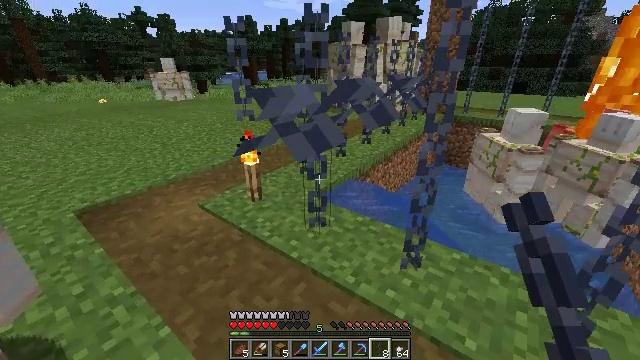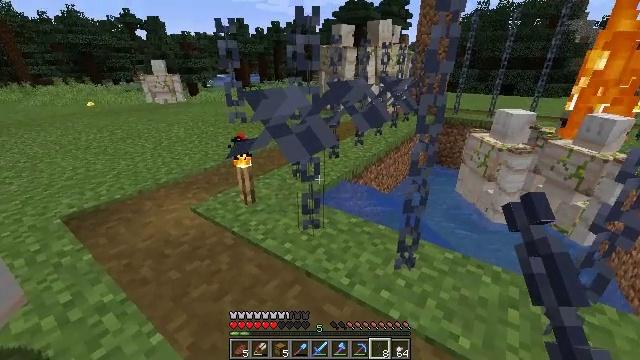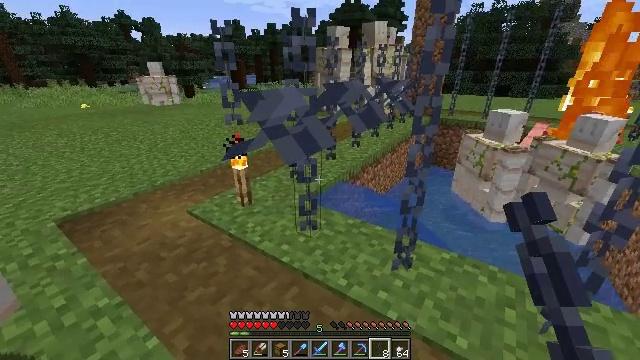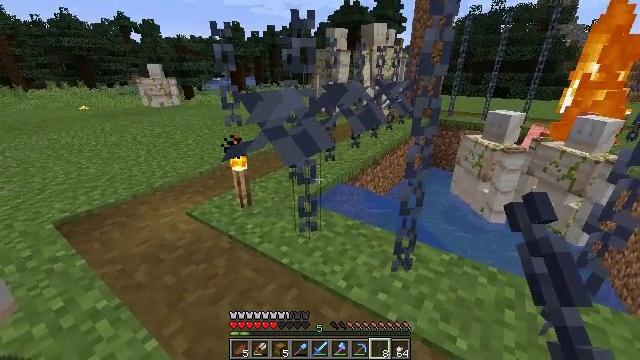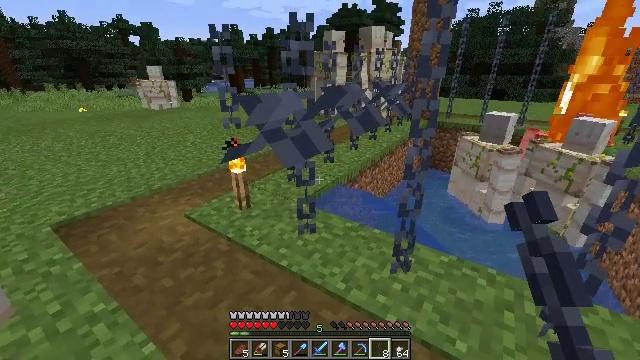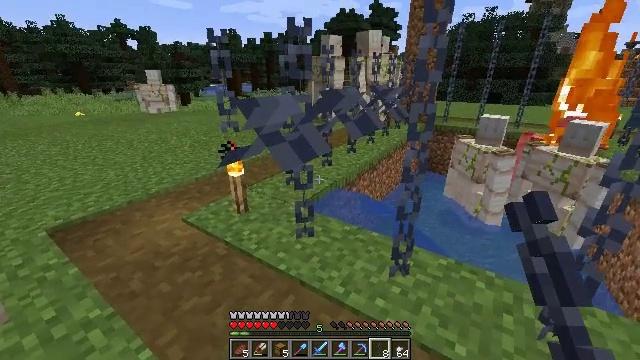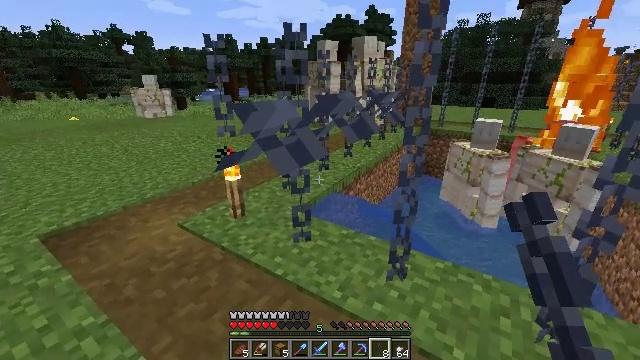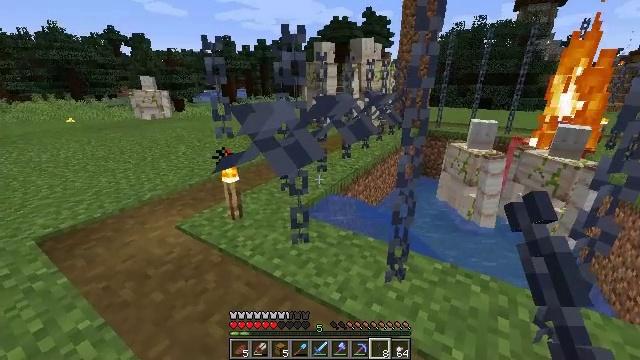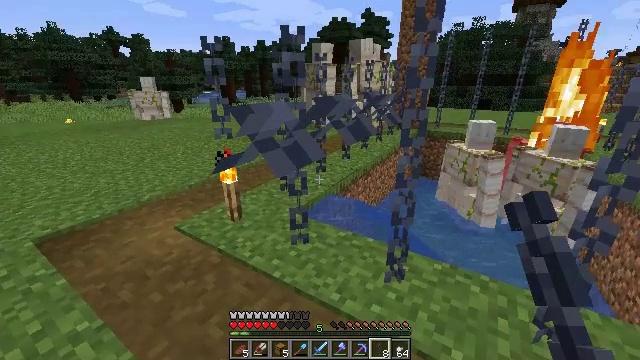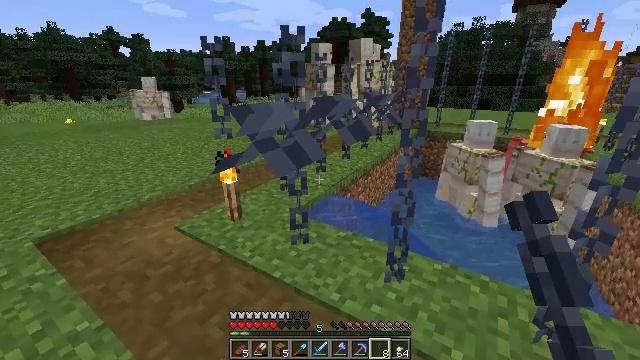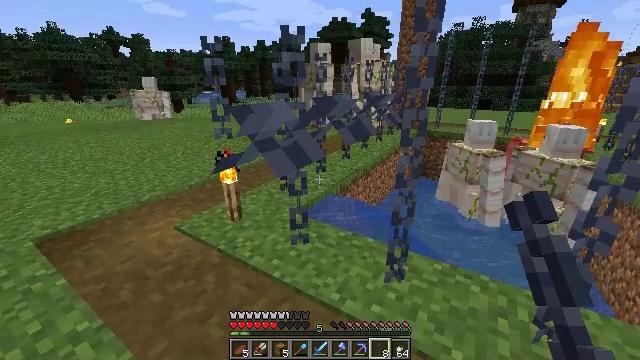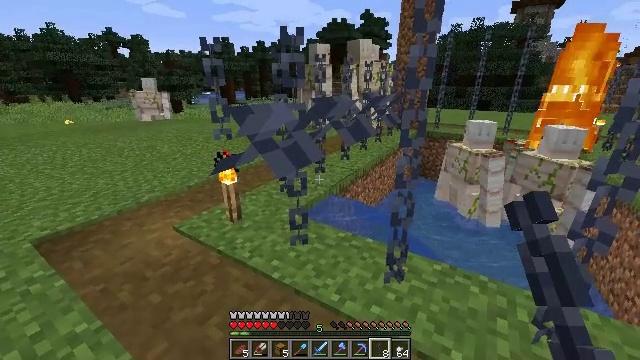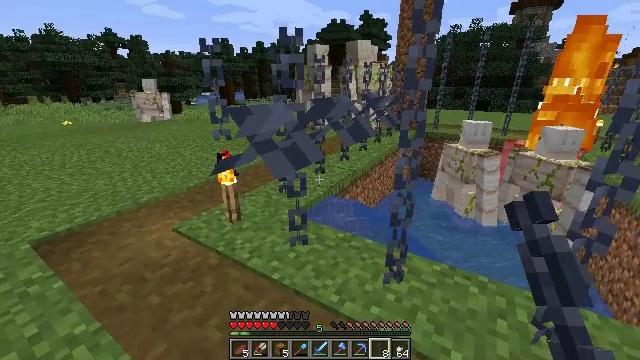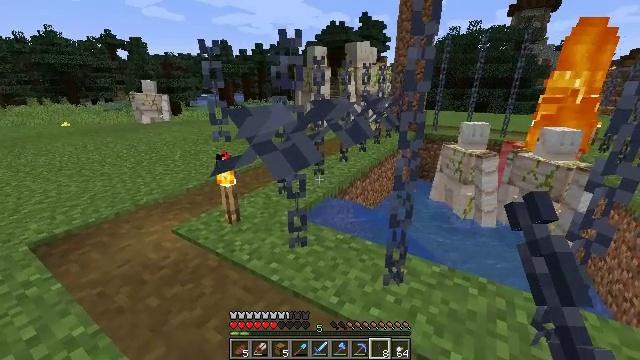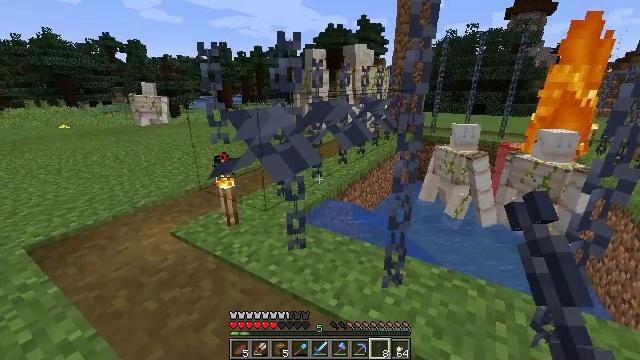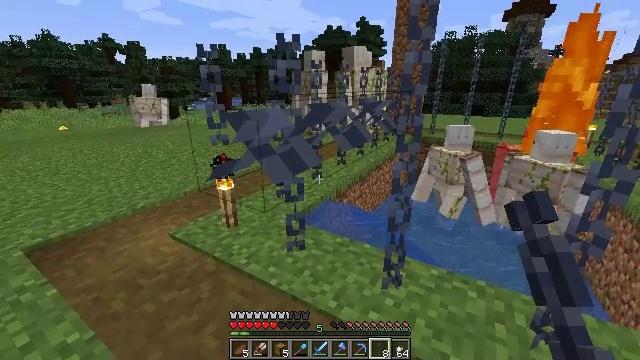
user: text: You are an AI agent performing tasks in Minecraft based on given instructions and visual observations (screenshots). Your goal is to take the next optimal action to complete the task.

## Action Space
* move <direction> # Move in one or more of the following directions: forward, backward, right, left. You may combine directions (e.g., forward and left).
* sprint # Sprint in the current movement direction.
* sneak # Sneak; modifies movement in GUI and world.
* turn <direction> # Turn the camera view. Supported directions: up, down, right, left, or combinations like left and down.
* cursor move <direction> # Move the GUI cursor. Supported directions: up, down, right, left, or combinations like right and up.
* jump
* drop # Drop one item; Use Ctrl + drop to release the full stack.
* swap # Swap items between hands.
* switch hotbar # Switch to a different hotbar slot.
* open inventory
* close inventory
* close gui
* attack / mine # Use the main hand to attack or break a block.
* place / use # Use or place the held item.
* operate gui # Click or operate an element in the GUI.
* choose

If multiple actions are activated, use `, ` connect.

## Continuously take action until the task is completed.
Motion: motion action
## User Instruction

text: Disassemble the chain block.
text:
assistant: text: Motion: turn right
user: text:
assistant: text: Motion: no_op
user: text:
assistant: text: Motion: no_op
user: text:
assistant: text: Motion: no_op
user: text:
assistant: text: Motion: no_op
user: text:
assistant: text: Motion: no_op
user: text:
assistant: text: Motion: no_op
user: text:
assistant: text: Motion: no_op
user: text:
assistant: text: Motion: no_op
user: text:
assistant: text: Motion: no_op
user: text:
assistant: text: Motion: no_op
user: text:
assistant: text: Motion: no_op
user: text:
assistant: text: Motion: no_op
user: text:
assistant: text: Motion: no_op
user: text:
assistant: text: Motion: no_op
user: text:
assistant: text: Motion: no_op
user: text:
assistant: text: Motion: no_op
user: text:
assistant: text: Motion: no_op
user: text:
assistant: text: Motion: no_op
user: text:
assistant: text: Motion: no_op
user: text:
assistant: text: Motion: no_op
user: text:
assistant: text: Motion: no_op
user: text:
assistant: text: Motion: no_op
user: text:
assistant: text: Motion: no_op
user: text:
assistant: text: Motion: no_op
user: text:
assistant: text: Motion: no_op
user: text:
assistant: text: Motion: no_op
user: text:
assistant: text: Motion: no_op
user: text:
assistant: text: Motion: no_op
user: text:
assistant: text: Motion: no_op